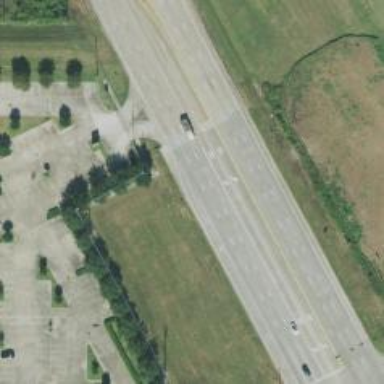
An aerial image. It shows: Primary highway.